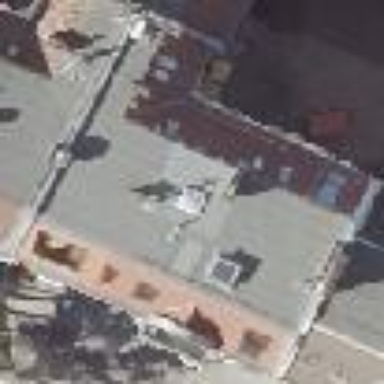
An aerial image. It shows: Building consisting of apartments with double saltbox roof shape.